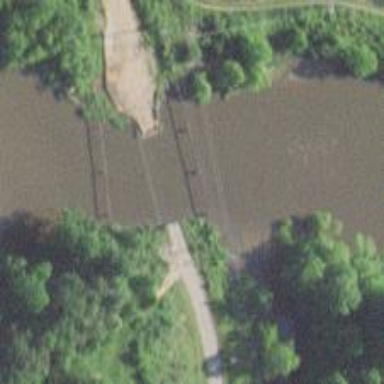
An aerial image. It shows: Bridge with supports.